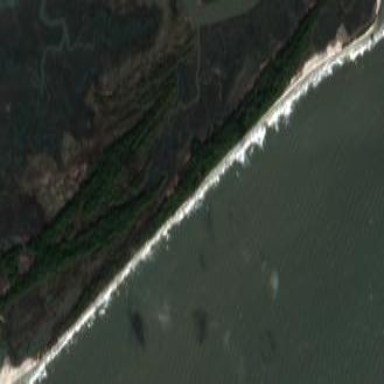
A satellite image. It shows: Scenic beach with natural beauty.